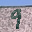
Label: 9